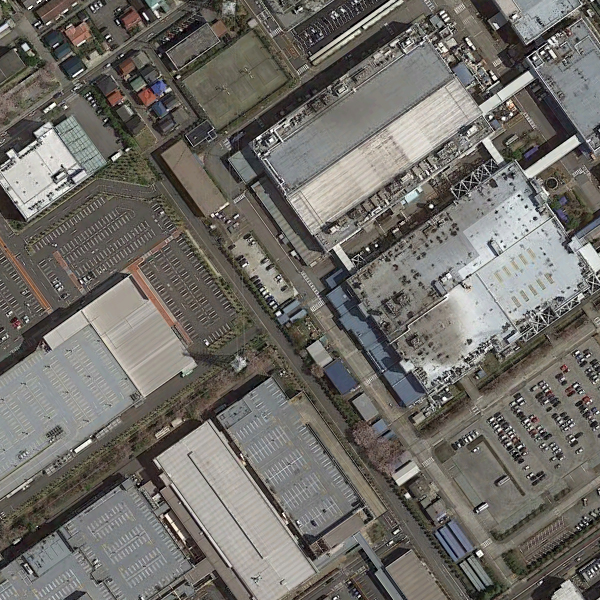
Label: Industrial